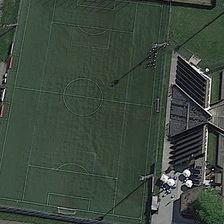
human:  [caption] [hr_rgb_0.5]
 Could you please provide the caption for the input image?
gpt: the green football field is near the spectators stand .

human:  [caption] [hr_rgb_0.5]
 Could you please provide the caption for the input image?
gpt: we can see a football field with four white umbrellas .

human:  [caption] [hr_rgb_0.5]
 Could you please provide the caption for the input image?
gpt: soccer players are walking into this football pitch .

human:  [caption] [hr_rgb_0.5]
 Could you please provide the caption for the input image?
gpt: the bleachers is on the side of the playground .

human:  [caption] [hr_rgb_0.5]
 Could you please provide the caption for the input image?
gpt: a football field is near a green tree and a building .